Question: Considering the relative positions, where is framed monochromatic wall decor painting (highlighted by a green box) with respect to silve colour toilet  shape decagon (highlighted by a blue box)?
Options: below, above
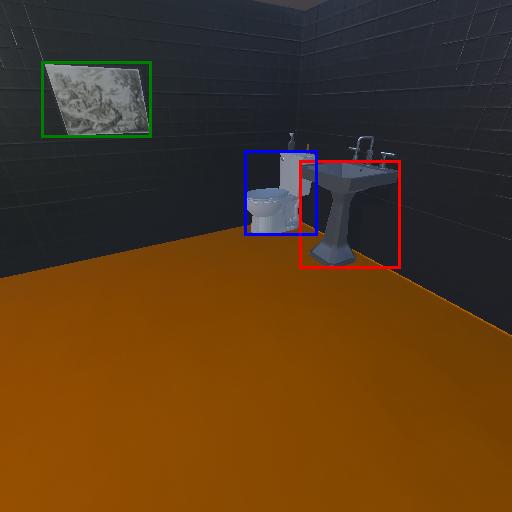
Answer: below